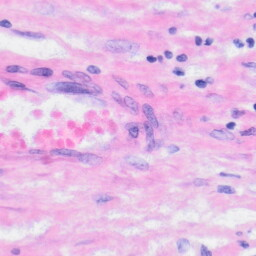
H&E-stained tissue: Liver